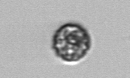
Label: coccolithophorid